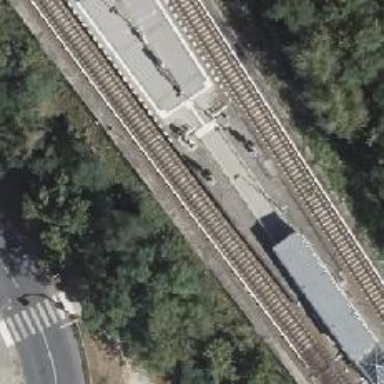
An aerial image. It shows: Railway signal.